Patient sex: M
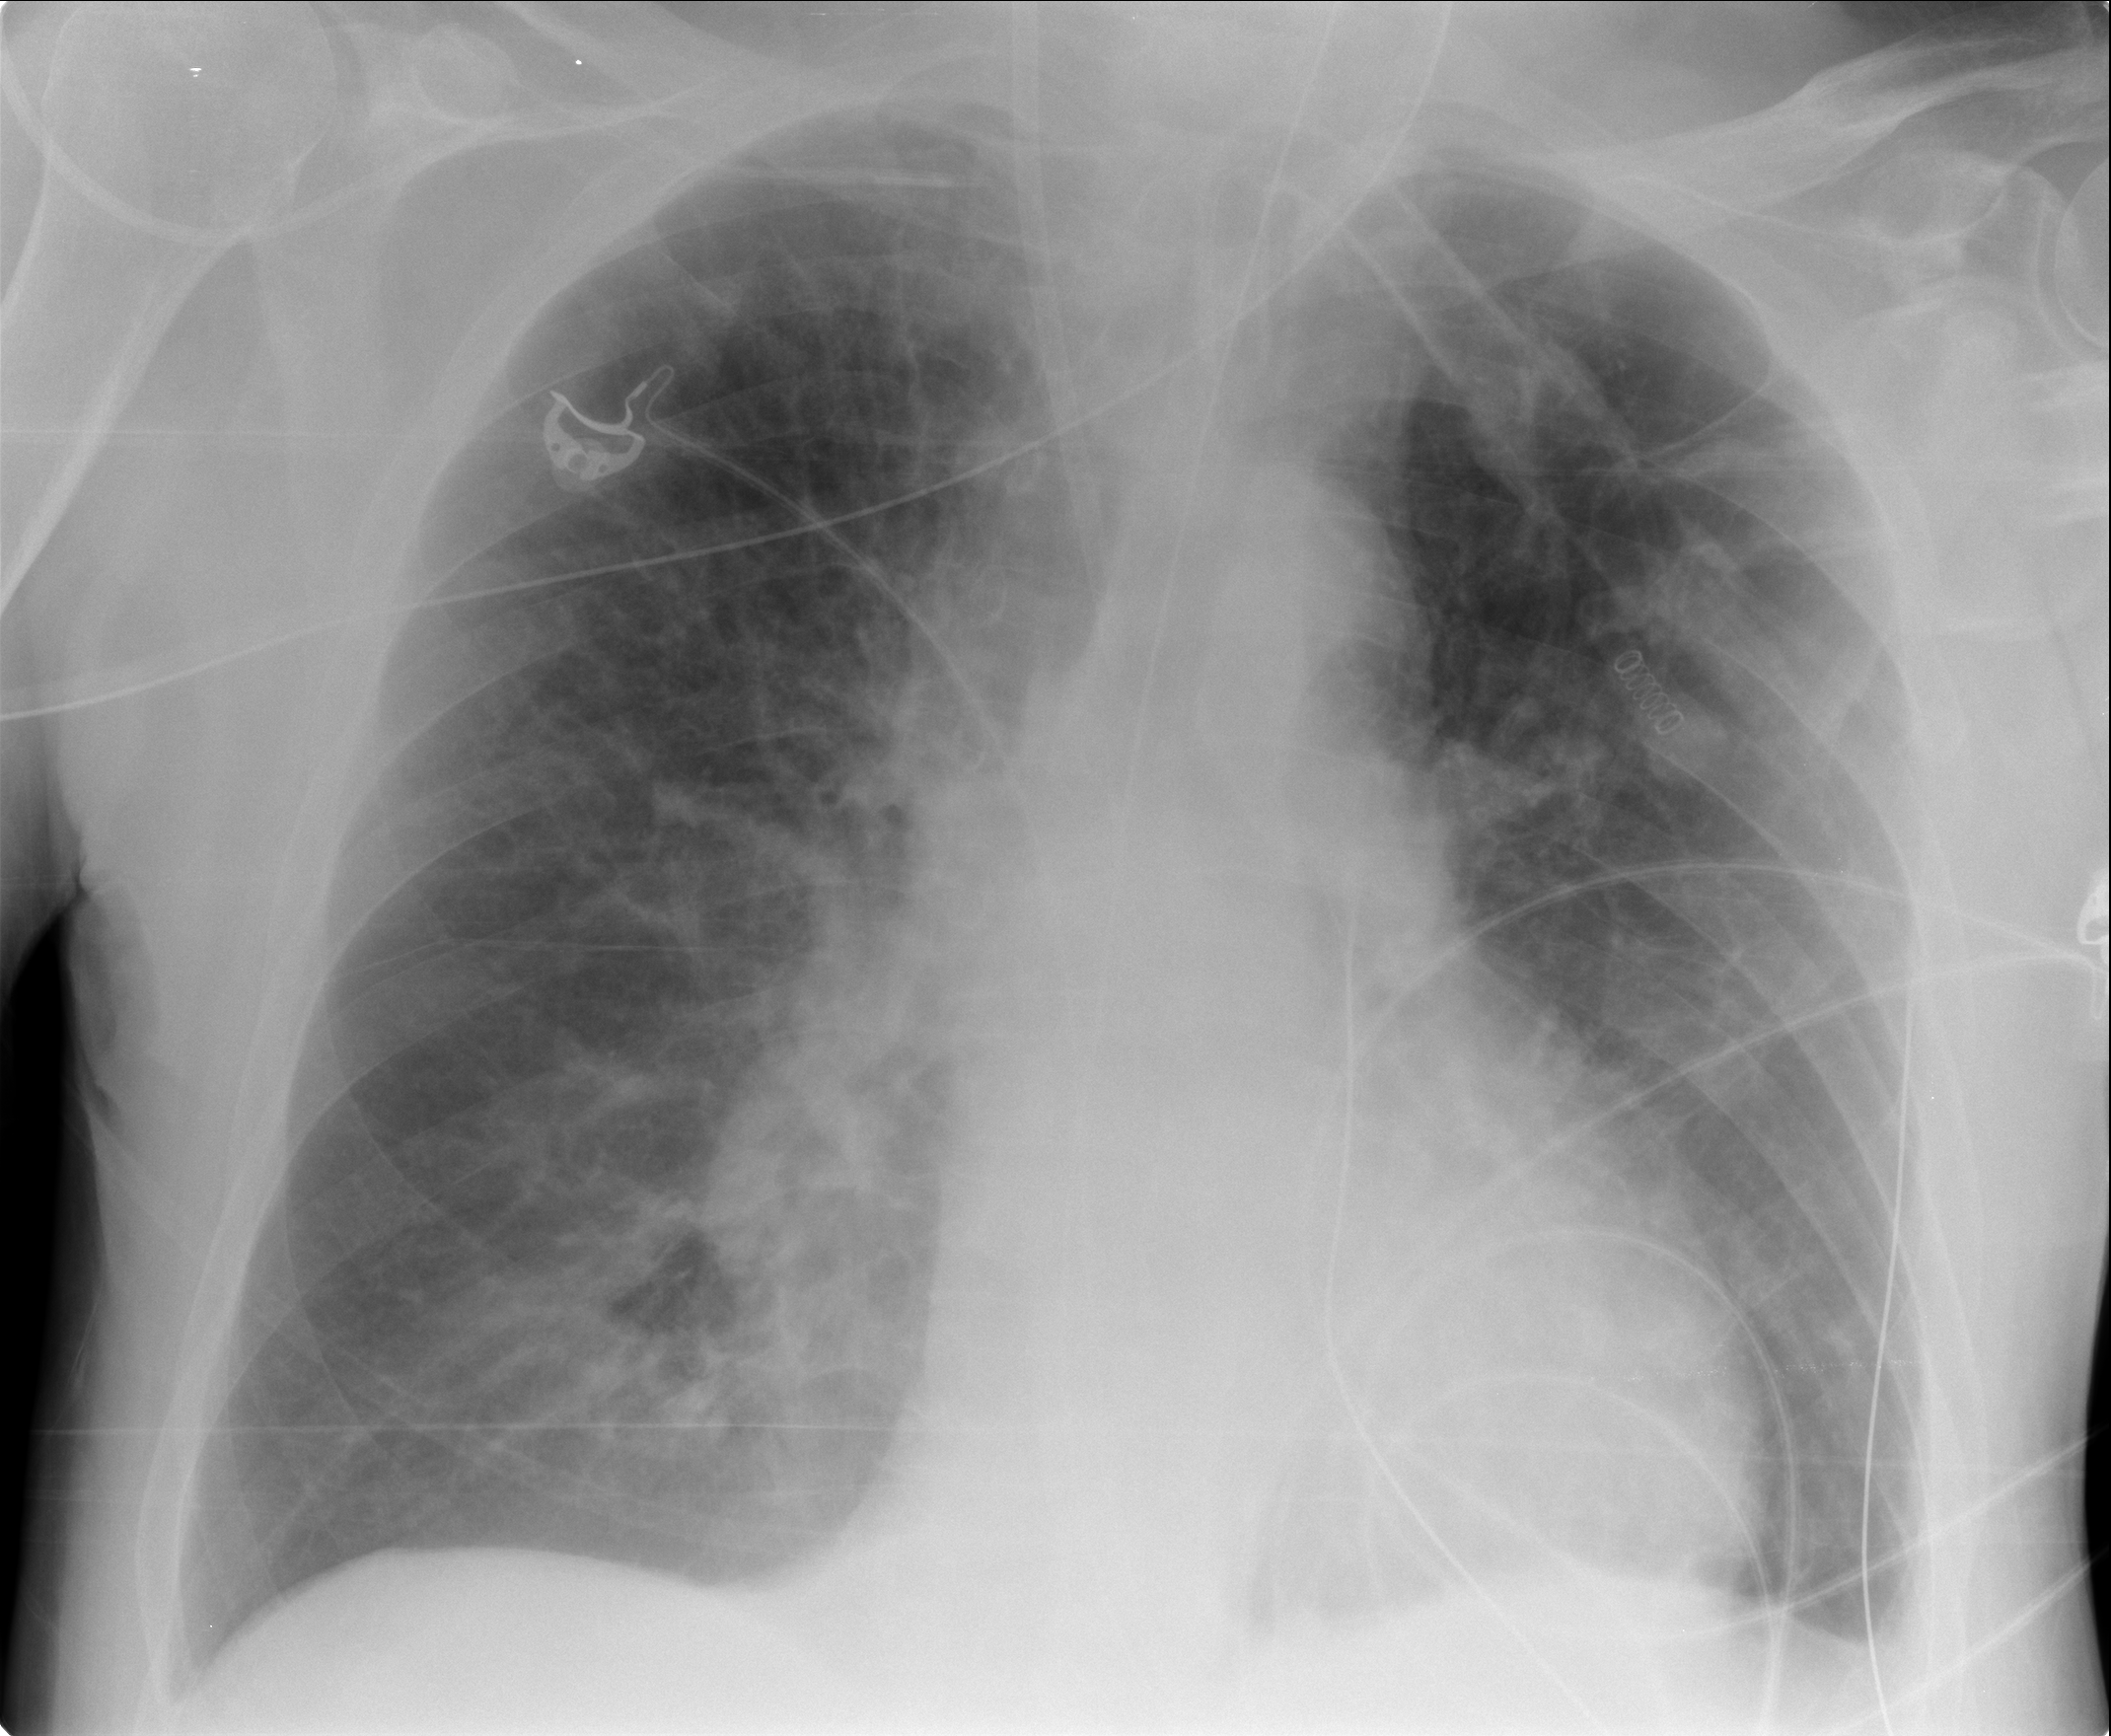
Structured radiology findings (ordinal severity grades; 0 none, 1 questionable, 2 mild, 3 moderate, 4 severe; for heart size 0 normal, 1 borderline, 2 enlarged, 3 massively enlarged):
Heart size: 2
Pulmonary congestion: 2
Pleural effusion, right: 1
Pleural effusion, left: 2
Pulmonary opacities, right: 2
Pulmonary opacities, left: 1
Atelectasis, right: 2
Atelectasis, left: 2